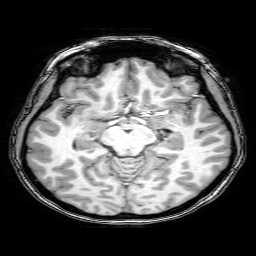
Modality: T1w
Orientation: coronal
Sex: female
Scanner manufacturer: philips
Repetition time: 0.008055 s
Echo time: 0.00368 s